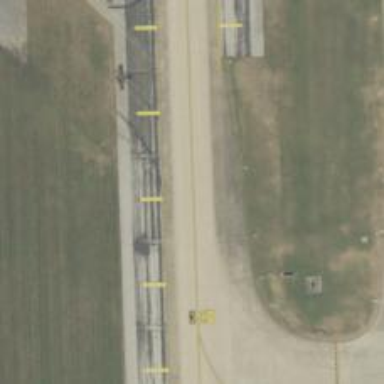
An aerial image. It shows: Image of taxiway at airport.